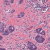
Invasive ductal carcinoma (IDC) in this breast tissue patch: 1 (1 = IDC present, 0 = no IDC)